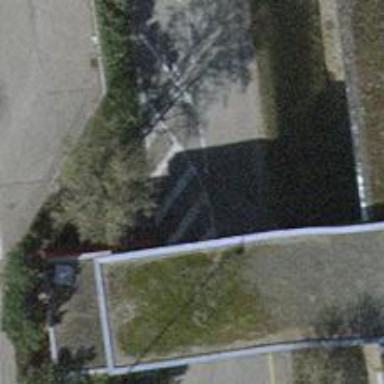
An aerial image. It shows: View of roof of building.